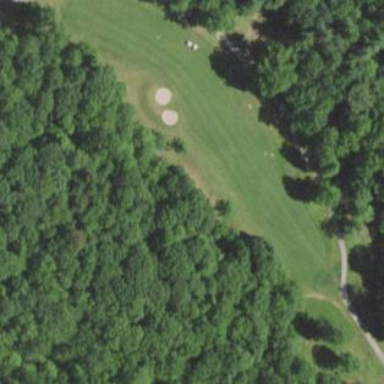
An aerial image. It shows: Golf fairway surrounded by grass.